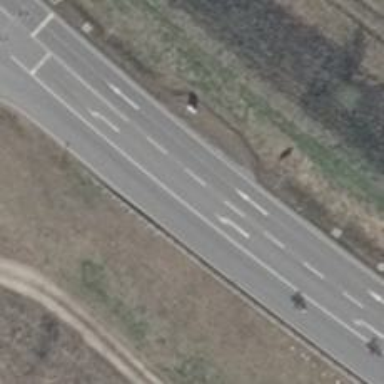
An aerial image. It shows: Asphalt motorway with primary highway classification.